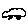
Label: car